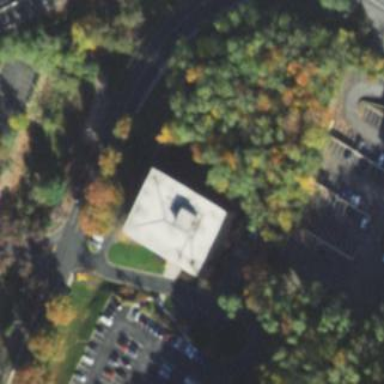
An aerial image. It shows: Commercial building.